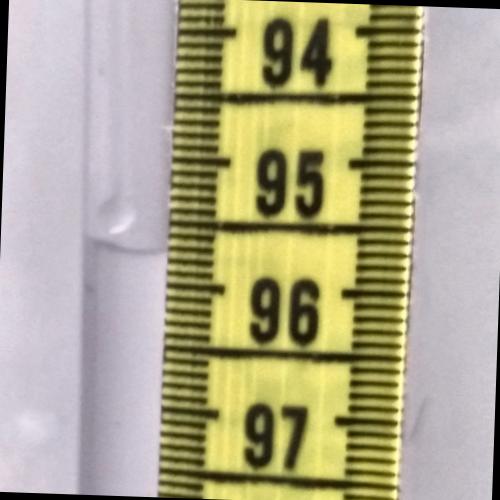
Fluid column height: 95.7 cm